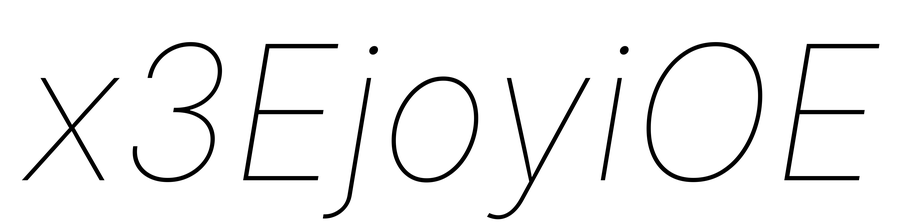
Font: Inter-Italic_Thin_Italic